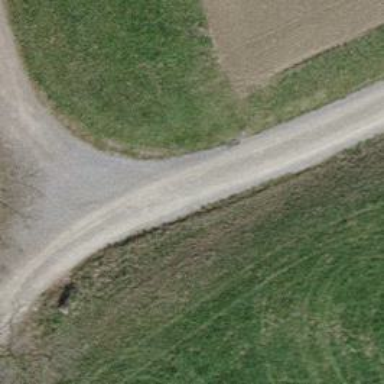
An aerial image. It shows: Track with compacted grade 2 surface.